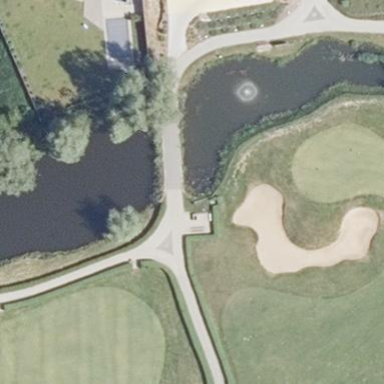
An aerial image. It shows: Golf bunker.